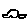
Label: car